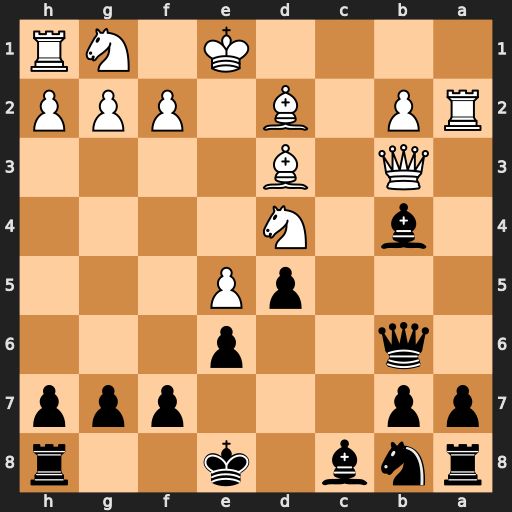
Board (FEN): rnb1k2r/pp3ppp/1q2p3/3pP3/1b1N4/1Q1B4/RP1B1PPP/4K1NR
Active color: b
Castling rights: Kkq
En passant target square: -
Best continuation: Bxd2+ Kxd2 Qxd4